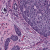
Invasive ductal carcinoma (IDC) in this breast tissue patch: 1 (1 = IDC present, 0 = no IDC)